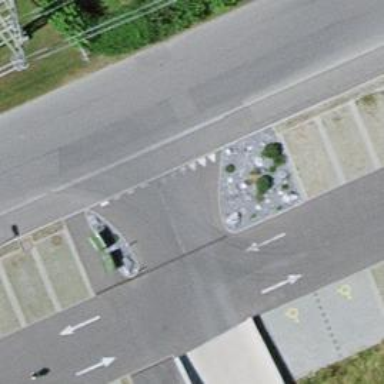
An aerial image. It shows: Road serving as parking aisle.